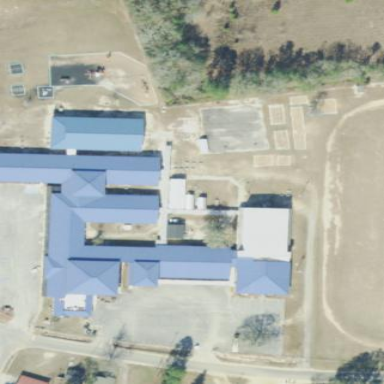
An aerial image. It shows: School.